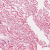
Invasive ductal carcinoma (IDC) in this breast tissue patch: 0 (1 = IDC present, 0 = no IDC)